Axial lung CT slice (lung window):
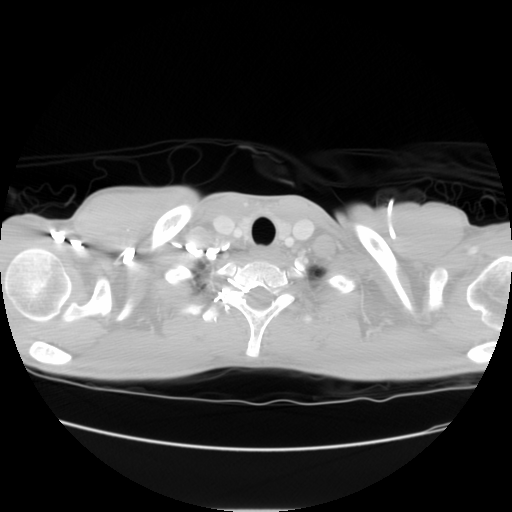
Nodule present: no